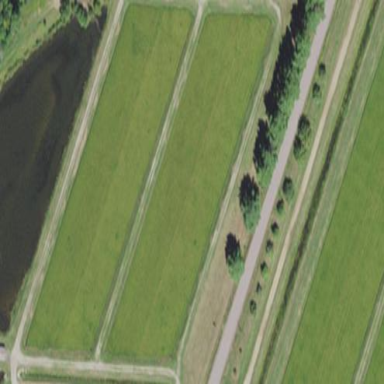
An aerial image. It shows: Farmland with cranberries as the main crop.